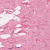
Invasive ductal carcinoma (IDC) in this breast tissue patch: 0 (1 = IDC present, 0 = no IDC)